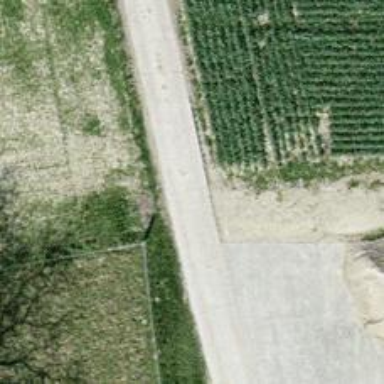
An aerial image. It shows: Service road with concrete surface of grade 1 tracktype.